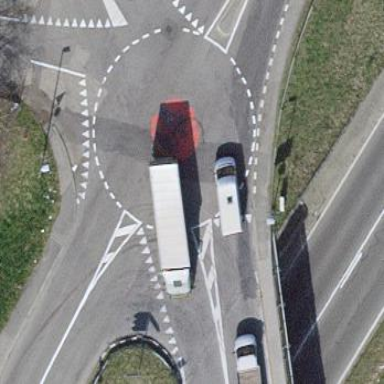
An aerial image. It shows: Secondary road around roundabout.